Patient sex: M
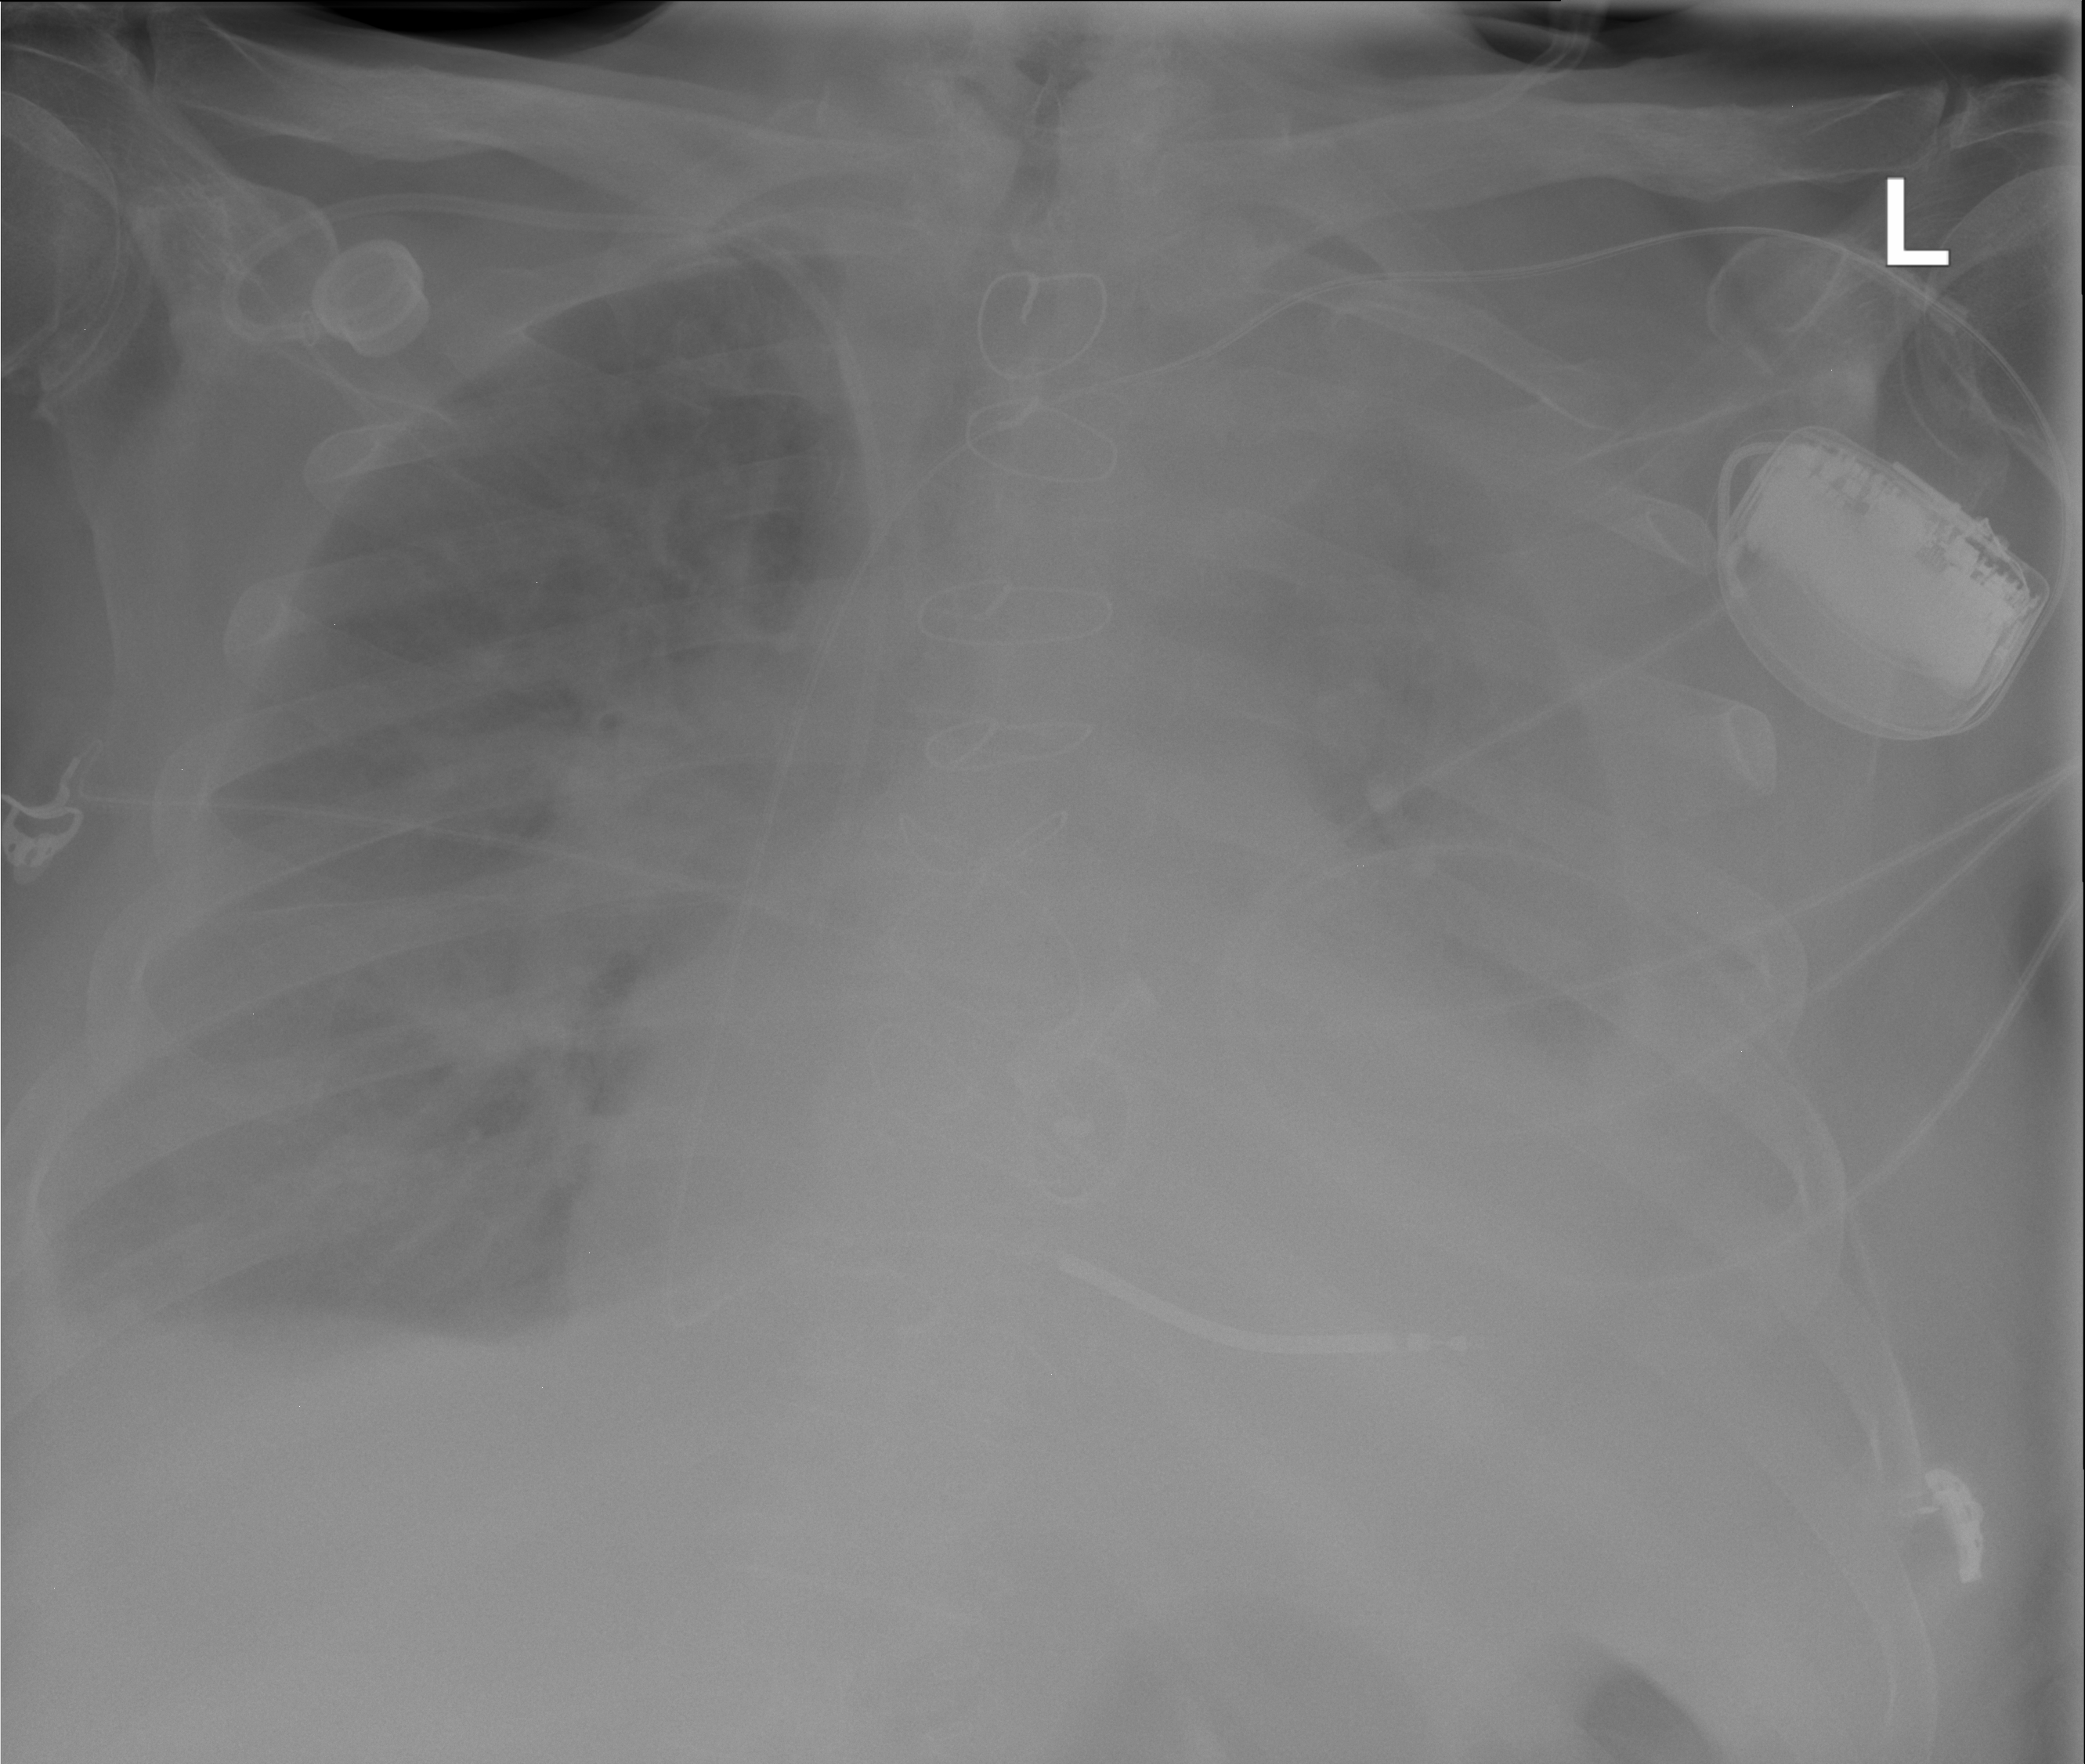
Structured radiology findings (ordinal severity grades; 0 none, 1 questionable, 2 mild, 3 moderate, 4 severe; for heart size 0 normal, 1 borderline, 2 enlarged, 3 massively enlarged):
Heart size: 2
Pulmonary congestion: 2
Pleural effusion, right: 2
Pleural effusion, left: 3
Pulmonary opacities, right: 0
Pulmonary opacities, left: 0
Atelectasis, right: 2
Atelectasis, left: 2